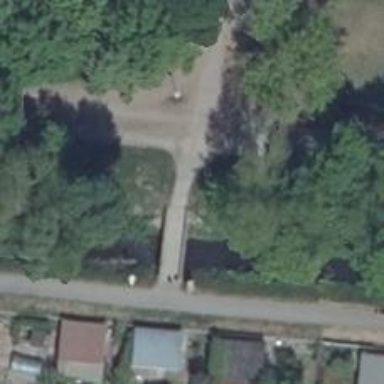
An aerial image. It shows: Path leading to bridge.